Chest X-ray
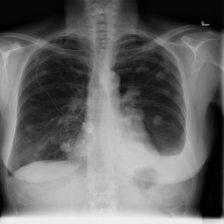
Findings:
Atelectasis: negative
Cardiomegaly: negative
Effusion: negative
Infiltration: negative
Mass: negative
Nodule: positive
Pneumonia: negative
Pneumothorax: negative
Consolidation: negative
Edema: negative
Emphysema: negative
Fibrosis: negative
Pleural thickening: negative
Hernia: negative